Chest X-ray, PA view. Patient: 63 years old, sex F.
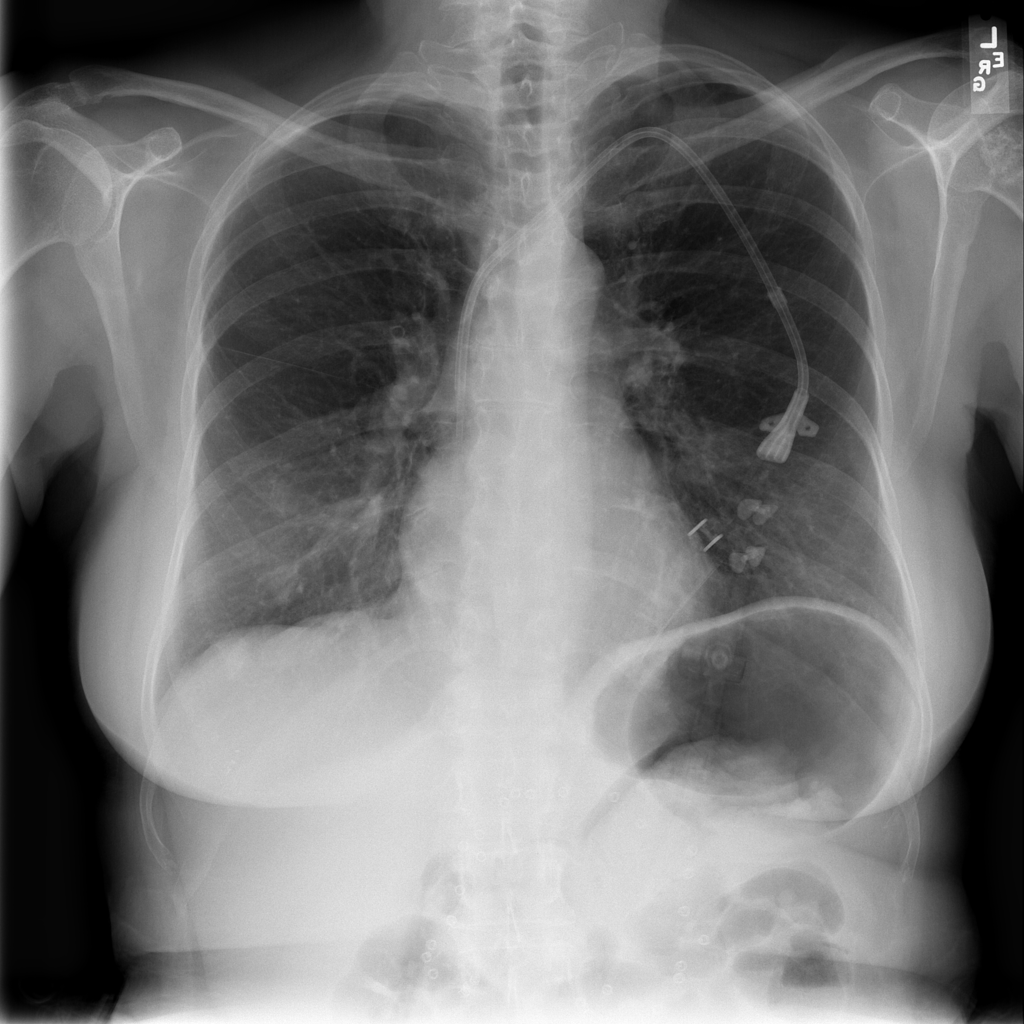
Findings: No Finding